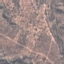
Land use / land cover class: HerbaceousVegetation